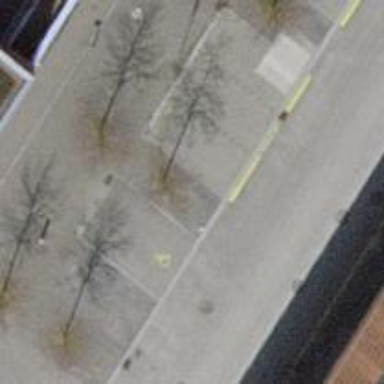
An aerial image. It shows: Car-sharing service available at this location.